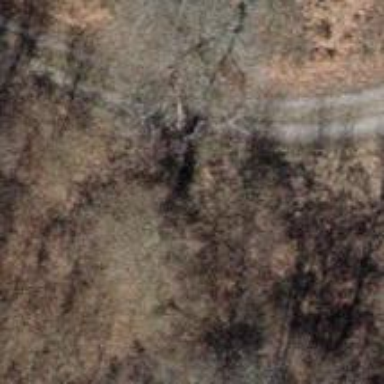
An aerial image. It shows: Pebblestone track with grade2 quality.